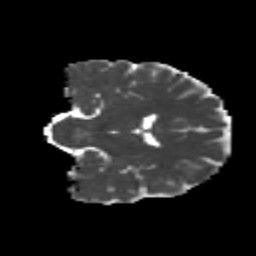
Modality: MD
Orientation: coronal
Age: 21
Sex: female
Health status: healthy
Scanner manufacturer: siemens
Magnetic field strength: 3 T
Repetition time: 8.6 s
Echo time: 0.095 s